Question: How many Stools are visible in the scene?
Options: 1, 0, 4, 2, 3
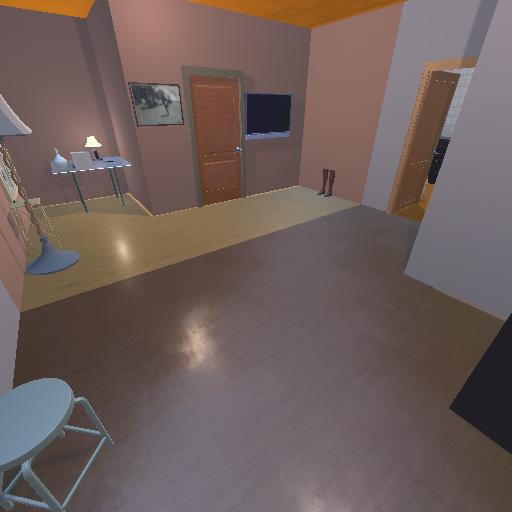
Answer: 1